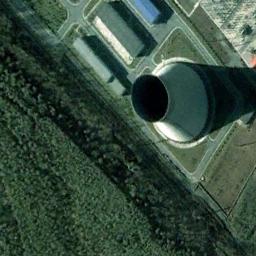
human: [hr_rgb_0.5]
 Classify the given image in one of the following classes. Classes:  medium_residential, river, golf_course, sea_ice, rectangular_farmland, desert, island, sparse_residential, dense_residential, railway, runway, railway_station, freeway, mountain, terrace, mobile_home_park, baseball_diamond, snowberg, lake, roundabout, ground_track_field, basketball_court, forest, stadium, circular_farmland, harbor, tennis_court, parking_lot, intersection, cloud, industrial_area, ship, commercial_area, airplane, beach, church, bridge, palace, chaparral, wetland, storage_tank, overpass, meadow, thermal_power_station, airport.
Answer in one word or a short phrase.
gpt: thermal_power_station